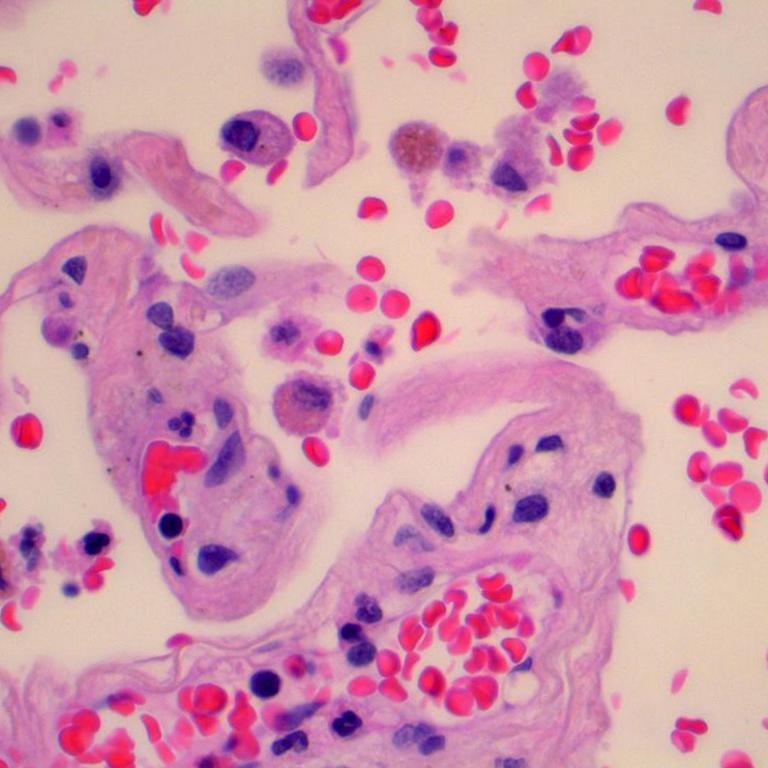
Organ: lung
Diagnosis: benign